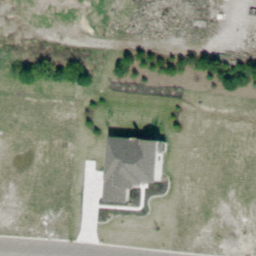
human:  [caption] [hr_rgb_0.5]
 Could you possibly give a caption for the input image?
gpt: A house with plants surrounded is in the sparse residential area .

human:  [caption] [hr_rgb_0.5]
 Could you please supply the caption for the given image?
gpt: A house is surrounded by trees and lawn in the sparse residential area .

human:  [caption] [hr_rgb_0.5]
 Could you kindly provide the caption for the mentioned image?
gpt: A house surrounded by trees and lawn in the sparse residential area .

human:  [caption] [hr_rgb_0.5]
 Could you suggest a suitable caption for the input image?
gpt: This is a sparse residential area with a house surrounded by trees and lawn .

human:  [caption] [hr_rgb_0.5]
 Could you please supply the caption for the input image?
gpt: A house with trees and lawn surrounded in the sparse residential area .